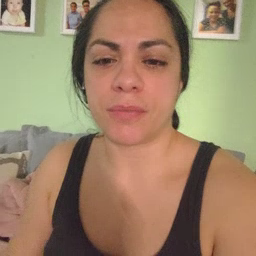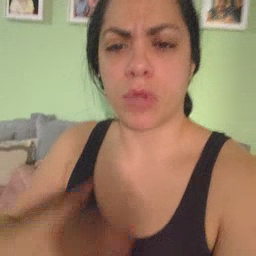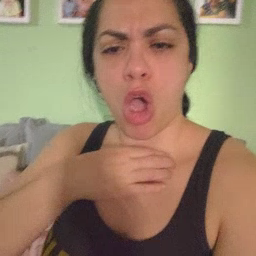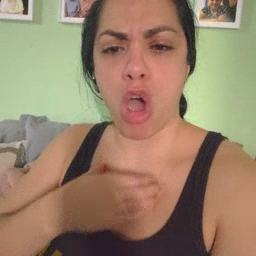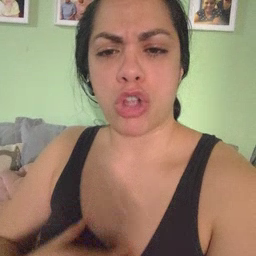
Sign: hungry